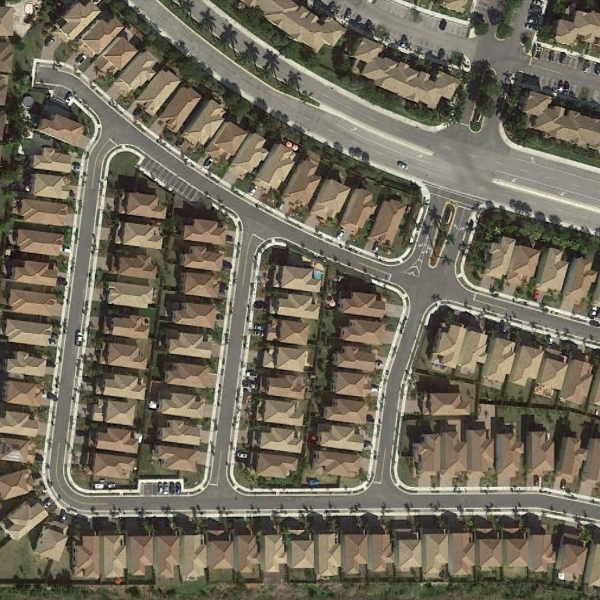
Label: DenseResidential